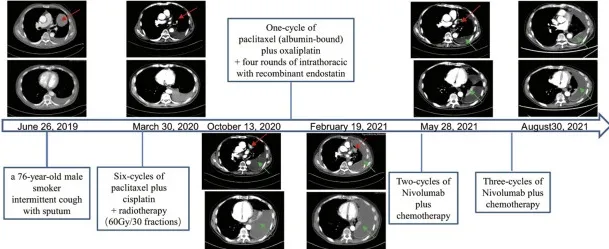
Summary of treatment schedule and associated therapeutic effects. (A) Computed tomography (CT) from June 26, 2019, shows a lesion in the left lung and enlarged left mediastinal and hilar lymph nodes (red arrows). CT from March 30, 2020, shows partial response after six cycles of paclitaxel plus cisplatin chemotherapy and subsequent radiotherapy (red arrows). CT from October 13, 2020 shows progressive spread of the tumor within the chest associated with left pleural effusion (green arrows). CT from February 19, 2021, shows increased pleural effusion after one cycle of second-line chemotherapy (green arrows). CT from May 28, 2021, to August 30, 2021, shows well-controlled pleural effusion after five courses of nivolumab plus chemotherapy and four rounds of intrathoracic chemotherapy with recombinant endostatin followed by two rounds of that with recombinant endostatin plus carboplatin (green arrows).
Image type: radiology (ct)